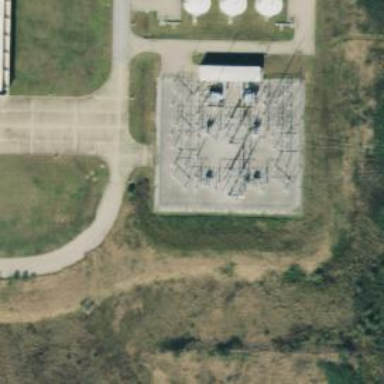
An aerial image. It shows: Switch used for power control.